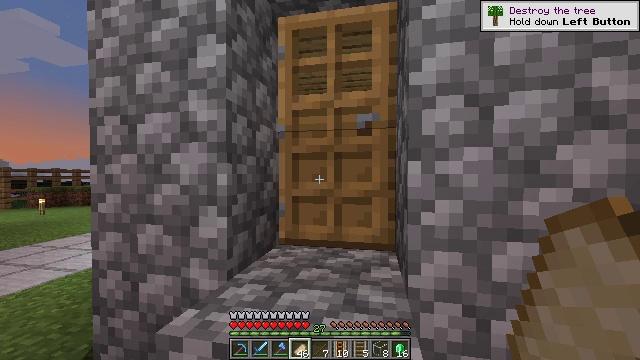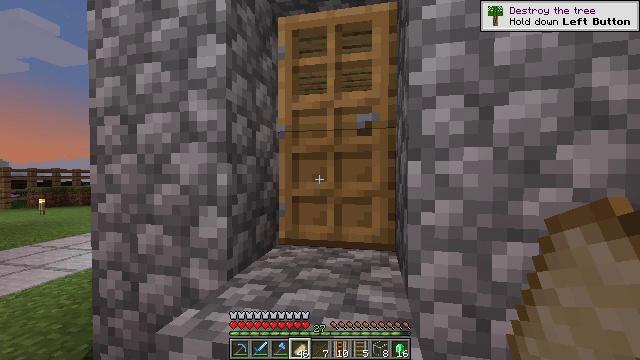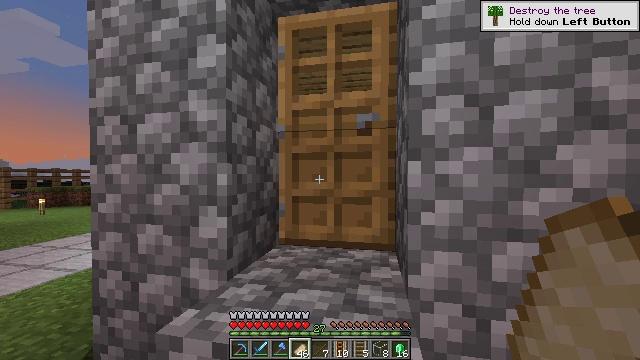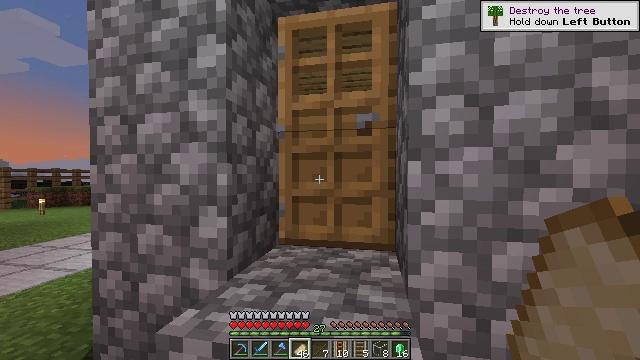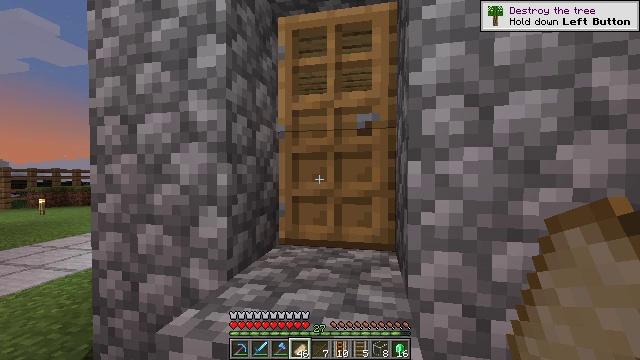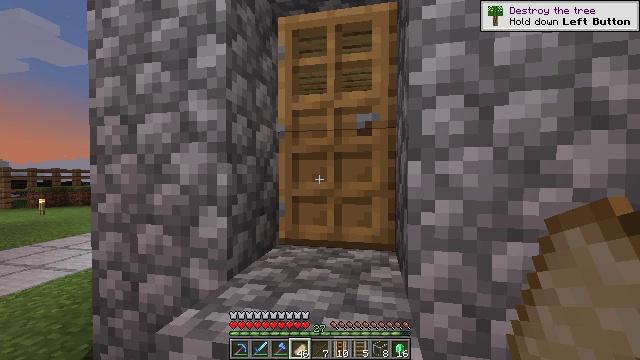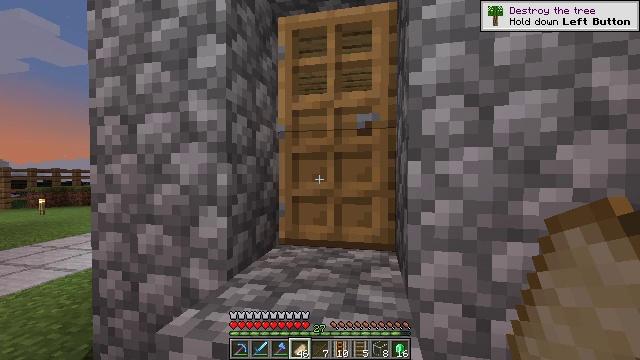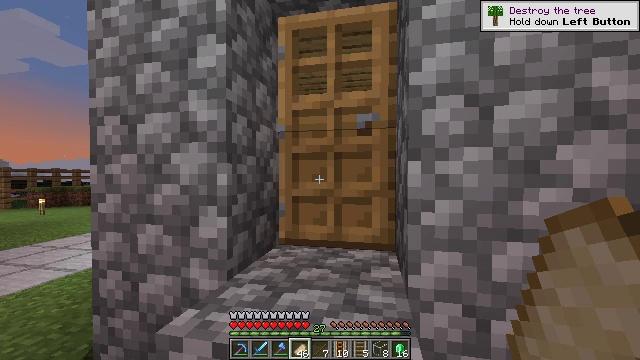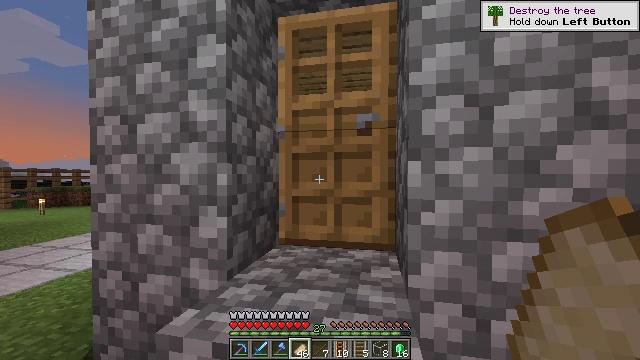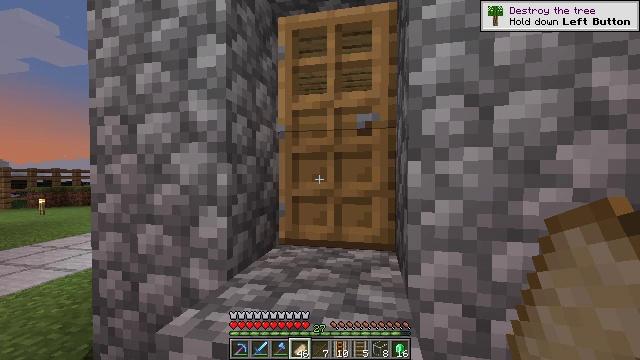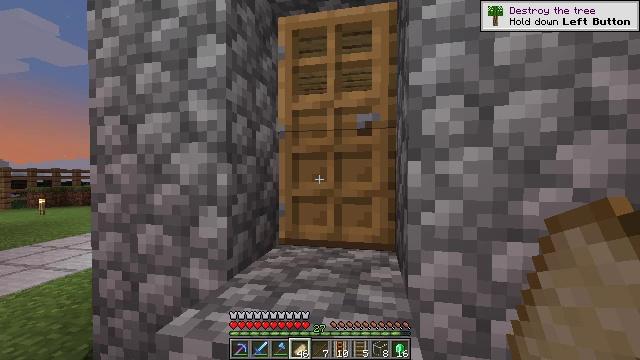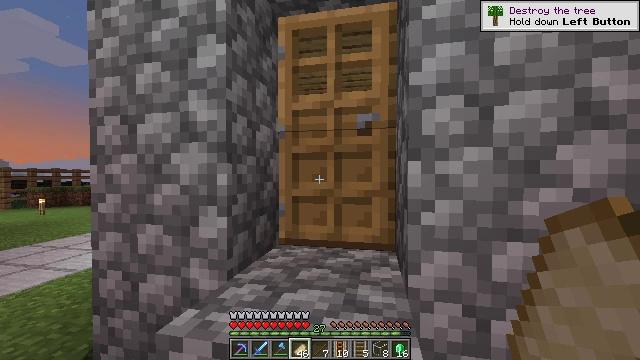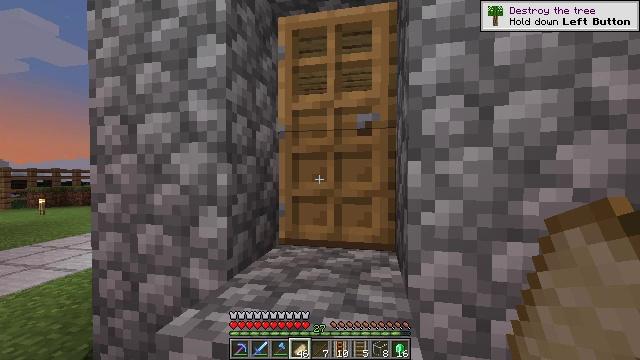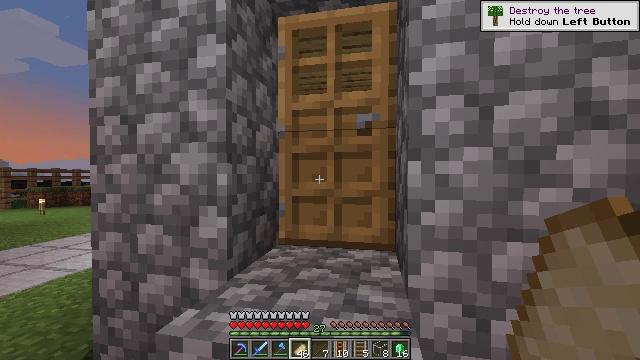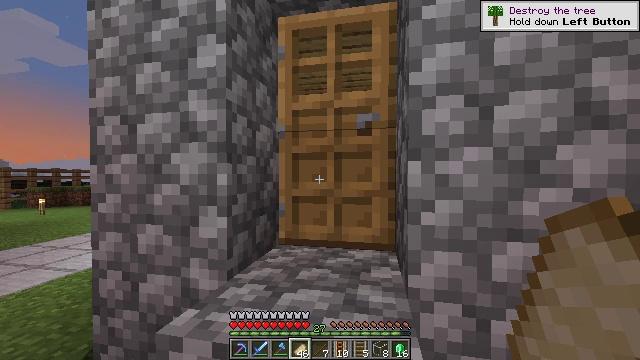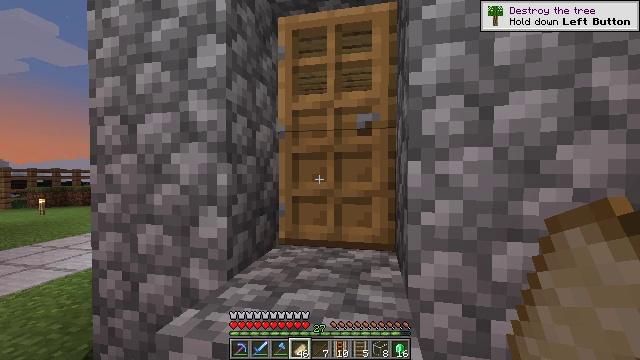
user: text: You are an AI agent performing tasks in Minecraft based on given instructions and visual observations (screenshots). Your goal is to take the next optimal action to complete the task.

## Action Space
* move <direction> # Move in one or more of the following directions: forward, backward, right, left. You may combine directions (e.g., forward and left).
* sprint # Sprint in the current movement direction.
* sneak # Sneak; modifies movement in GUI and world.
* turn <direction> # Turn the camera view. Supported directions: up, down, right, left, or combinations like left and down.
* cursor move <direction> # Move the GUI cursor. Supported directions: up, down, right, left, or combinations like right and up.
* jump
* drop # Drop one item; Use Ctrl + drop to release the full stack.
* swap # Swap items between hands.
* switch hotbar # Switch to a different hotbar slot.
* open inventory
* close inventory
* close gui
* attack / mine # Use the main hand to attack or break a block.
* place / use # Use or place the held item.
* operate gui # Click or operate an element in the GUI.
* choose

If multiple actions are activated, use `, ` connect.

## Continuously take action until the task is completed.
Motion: motion action
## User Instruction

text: Interact with the furnace to obtain green dye.
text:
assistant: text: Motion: no_op
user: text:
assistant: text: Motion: no_op
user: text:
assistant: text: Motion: no_op
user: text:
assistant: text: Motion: no_op
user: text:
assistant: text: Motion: no_op
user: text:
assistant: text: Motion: no_op
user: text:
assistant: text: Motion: no_op
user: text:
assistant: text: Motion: no_op
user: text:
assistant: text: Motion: no_op
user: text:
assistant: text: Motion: no_op
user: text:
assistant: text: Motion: no_op
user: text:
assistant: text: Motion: no_op
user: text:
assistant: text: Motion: no_op
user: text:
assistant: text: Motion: no_op
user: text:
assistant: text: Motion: no_op
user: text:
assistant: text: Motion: no_op
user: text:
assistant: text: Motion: no_op
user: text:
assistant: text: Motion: no_op
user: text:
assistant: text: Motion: no_op
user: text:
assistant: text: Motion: no_op
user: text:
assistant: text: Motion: no_op
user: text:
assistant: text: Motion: no_op
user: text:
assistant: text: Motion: no_op
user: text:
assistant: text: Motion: no_op
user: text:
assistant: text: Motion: no_op
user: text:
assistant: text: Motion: no_op
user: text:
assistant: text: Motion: no_op
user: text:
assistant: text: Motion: no_op
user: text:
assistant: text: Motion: no_op
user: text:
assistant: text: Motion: no_op